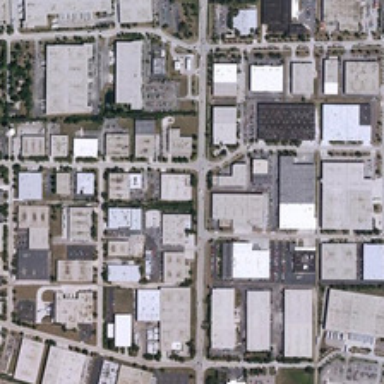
Many buildings are in an industrial area .